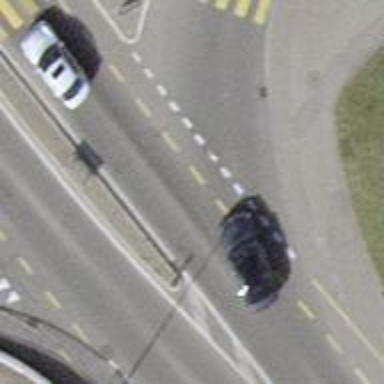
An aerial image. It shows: Crossing on the road.